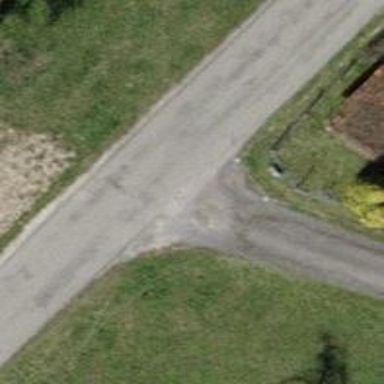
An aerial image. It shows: Unclassified asphalt road without sidewalk.